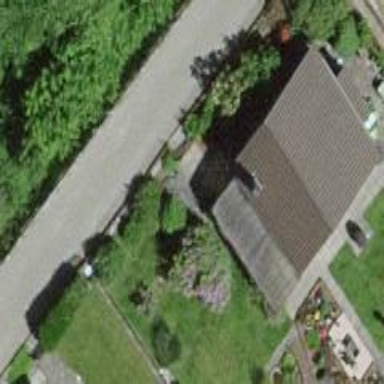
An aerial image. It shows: Bungalow.